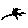
Label: sun